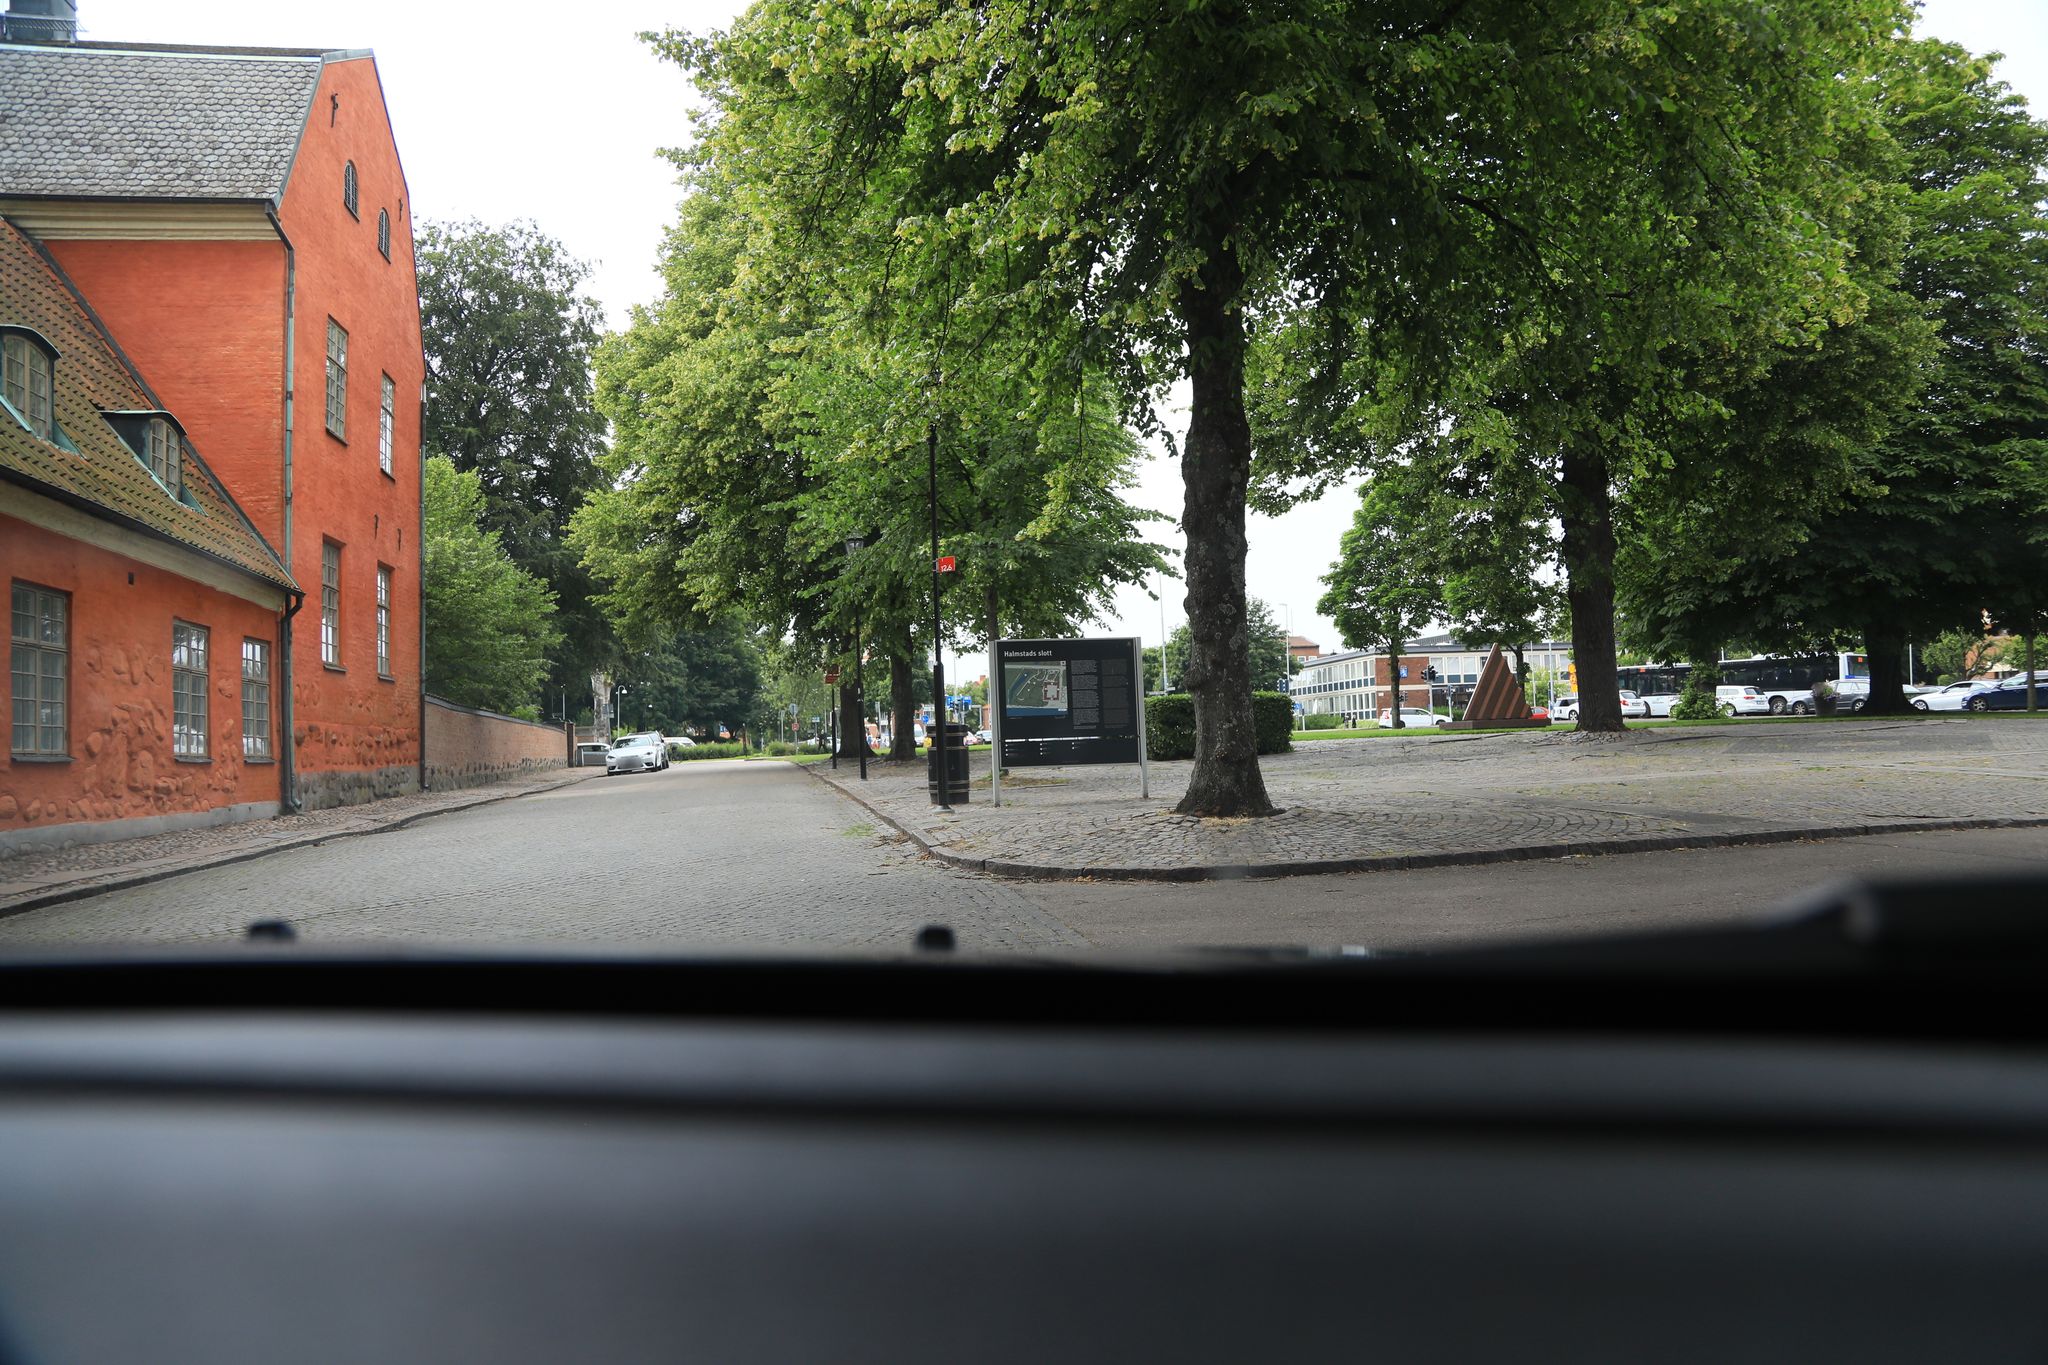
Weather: clear
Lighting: day
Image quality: good
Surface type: driving surface
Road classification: footway, residential, path
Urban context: dense urban cluster
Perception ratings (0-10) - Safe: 8.41, Lively: 8.91, Beautiful: 5.92, Boring: 4.31, Depressing: 3.03, Wealthy: 4.16